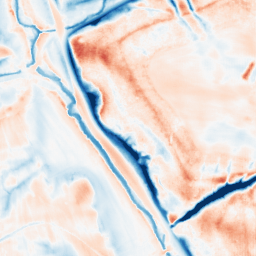
Category: multiscale
Decomposition family: dog_multiscale
Decomposition parameters: sigma_ratio: 1.6
n_scales: 6
base_sigma: 0.5
Upsampling method: fft_zeropad
Upsampling parameters: scale: 8
Upsampling scale: 8